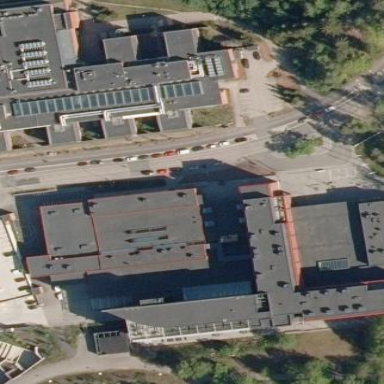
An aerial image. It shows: Civic building.